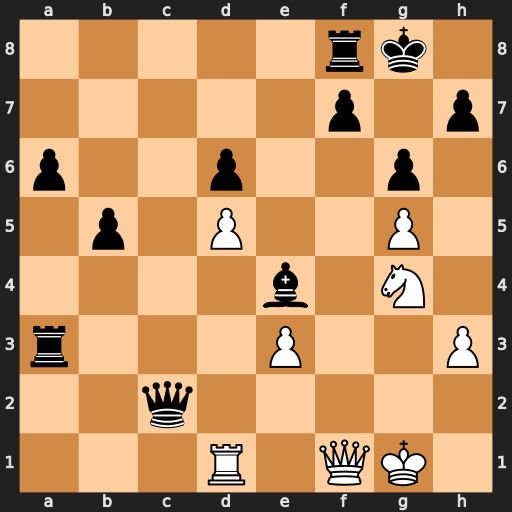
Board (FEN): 5rk1/5p1p/p2p2p1/1p1P2P1/4b1N1/r3P2P/2q5/3R1QK1
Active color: w
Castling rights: -
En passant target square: -
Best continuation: Nh6+ Kg7 Qf6#